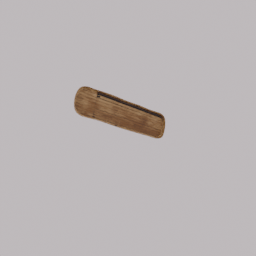
Label: decoration